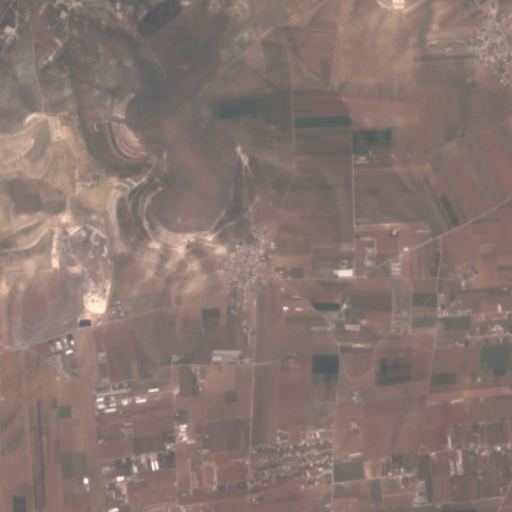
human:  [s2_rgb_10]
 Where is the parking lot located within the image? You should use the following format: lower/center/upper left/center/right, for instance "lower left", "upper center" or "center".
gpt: The parking lot is located in the upper left of the image.
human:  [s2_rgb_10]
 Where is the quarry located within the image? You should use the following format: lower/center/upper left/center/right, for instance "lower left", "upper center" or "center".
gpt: The quarry is located in the center left of the image.
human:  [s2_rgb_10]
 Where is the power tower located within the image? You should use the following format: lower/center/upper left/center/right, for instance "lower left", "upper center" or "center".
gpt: There is no power tower in the image.